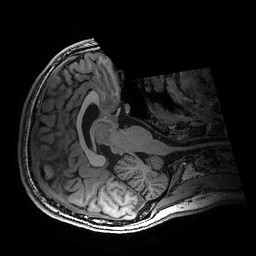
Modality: T1w
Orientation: axial
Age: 22
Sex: male
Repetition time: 0.0077 s
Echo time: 0.0034 s